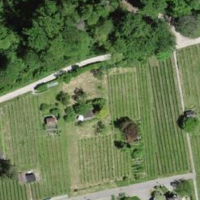
EUNIS habitat code: 25
Species observed at this site:
Hedera helix